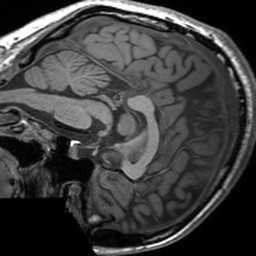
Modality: T1w
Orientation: sagittal
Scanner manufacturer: siemens
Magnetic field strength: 3 T
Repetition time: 1.54 s
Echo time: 0.00234 s